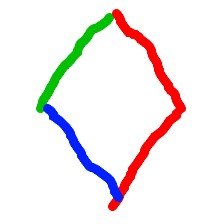
Shape: rhombus